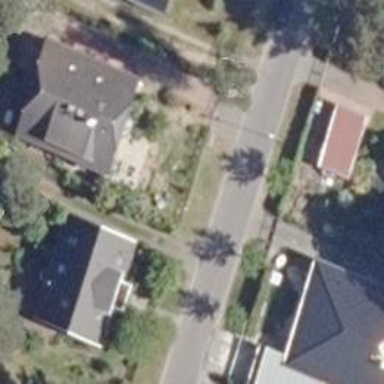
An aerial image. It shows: Residential road with asphalt surface and no sidewalks.